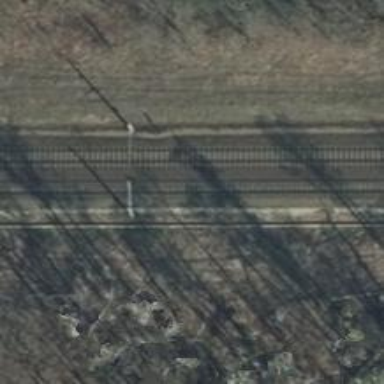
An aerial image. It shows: Milestone along the railway with catenary mast.